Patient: sex F, age 63
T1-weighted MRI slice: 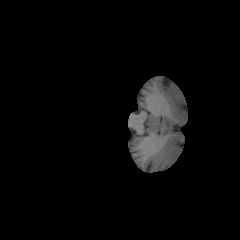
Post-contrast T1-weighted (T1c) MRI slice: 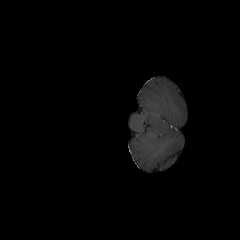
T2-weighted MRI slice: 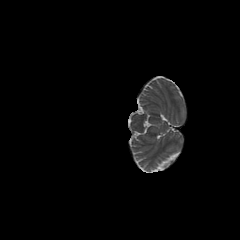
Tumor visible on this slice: no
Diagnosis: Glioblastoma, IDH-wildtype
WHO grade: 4